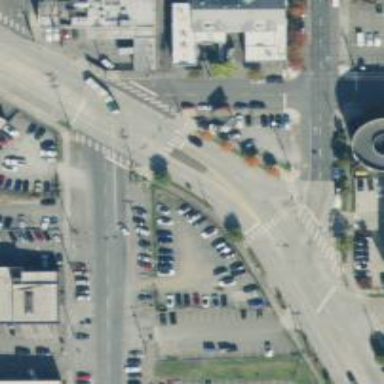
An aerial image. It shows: Marked footway crossing with zebra markings.